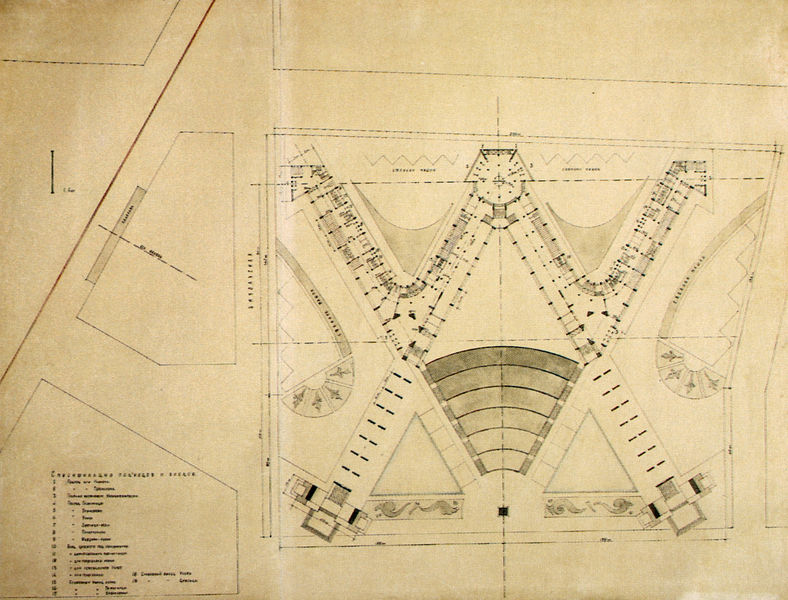
Titel: Gebäude des Volkskommissariats für Schwerindustrie
Künstler: Konstantin Melnikow
Standort: Moskau
Institution: Staatliches Architekturmuseum
Schlagwörter: weiß, gelb, ausschnitt, grau, schwarz, skizze, anlage, park, weg, architektur, wege, garten, schrift, ansicht, vergilbt, linien, sepia, treppe, falte, gerade, straßen, linie, kreuzung, entwurf, tribühne, plan, riß, legende, grundriss, massstab, liniens, allen, kreuzungen, trasse, triche, rands